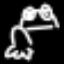
Label: frog